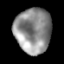
Tissue: lung
Cell type: Epithelial cells
Senescence score: 0.2415
Nuclear area (px): 1597
Mean DAPI intensity: 142.363